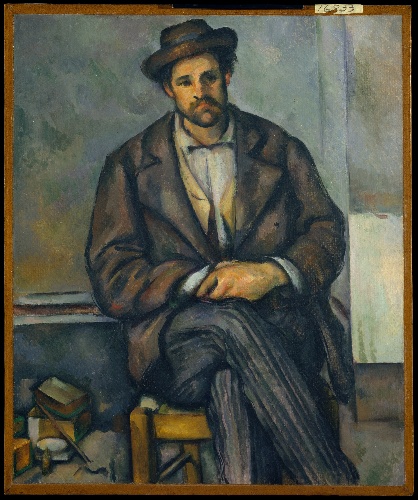
Title: Seated Peasant
Artist: Paul Cézanne
Artist bio: French, Aix-en-Provence 1839–1906 Aix-en-Provence
Date: ca. 1892–96
Object type: Painting
Classification: Paintings
Medium: Oil on canvas
Dimensions: 21 1/2 x 17 3/4 in. (54.6 x 45.1 cm)
Department: European Paintings
Credit line: The Walter H. and Leonore Annenberg Collection, Gift of Walter H. and Leonore Annenberg, 1997, Bequest of Walter H. Annenberg, 2002
Accession year: 1997
Repository: Metropolitan Museum of Art, New York, NY
Tags: Men|Portraits